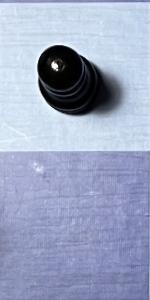
Label: Empty